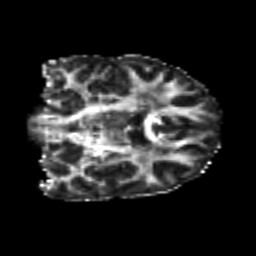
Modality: FA
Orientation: coronal
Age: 26
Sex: female
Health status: healthy
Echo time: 0.074 s